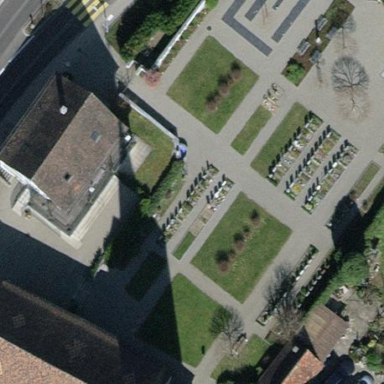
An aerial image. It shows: Cemetery.